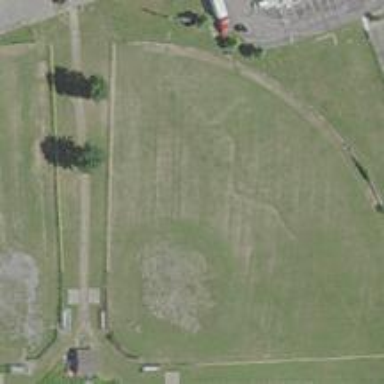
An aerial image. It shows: Baseball pitch for leisure land.